Question: how can I create in my android app a button that will automatically put the search suggestion into the search bar, so that when you click on the button, the search bar will be automatically filled with the corresponding text?
An example is shown in the image below.

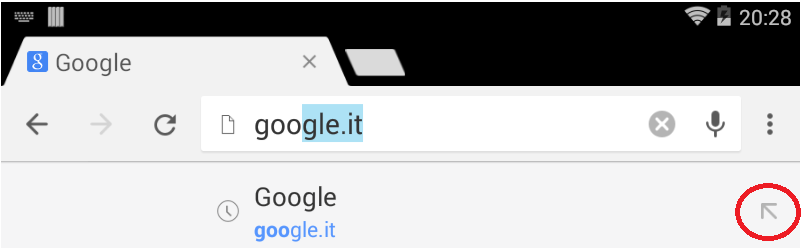
Answer: The solution is to call <URL> on the SearchView object